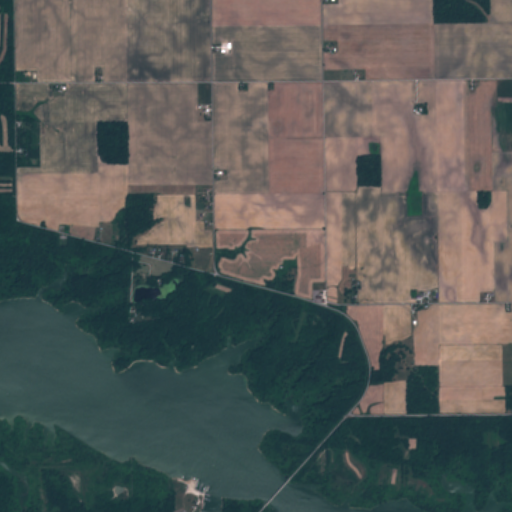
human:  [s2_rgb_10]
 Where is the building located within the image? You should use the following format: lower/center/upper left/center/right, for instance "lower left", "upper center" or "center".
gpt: The building is located in the lower center of the image.
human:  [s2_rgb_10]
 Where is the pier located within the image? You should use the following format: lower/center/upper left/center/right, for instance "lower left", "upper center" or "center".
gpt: The pier is located in the lower center of the image.
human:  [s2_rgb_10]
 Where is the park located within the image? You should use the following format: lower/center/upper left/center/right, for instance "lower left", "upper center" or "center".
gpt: There is no park in the image.